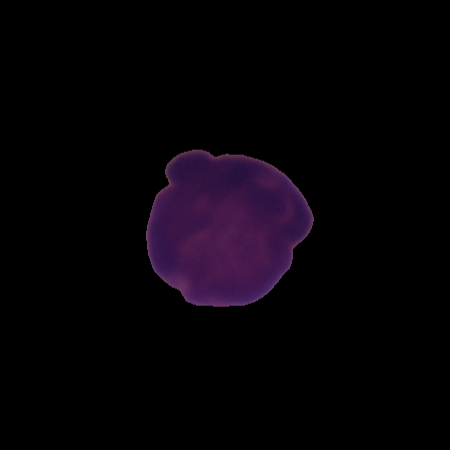
Label: healthy